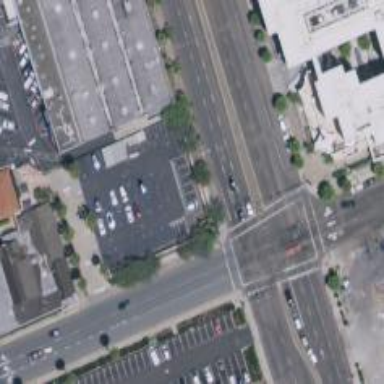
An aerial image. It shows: Primary highway with asphalt surface and separate sidewalk.